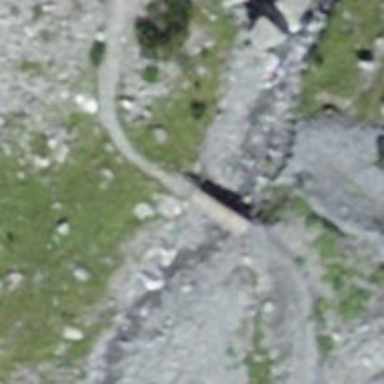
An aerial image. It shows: Path leading to bridge.